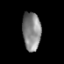
Tissue: prostate
Cell type: Fibroblasts
Senescence score: 0.7657
Nuclear area (px): 689
Mean DAPI intensity: 133.235